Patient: sex M, age 77
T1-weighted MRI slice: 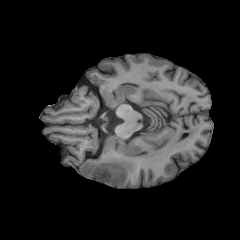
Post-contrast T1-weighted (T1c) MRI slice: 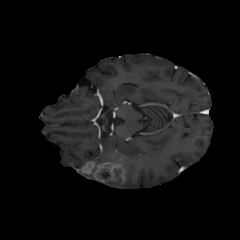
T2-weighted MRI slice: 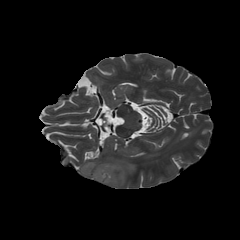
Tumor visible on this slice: yes
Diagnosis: Glioblastoma, IDH-wildtype
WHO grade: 4